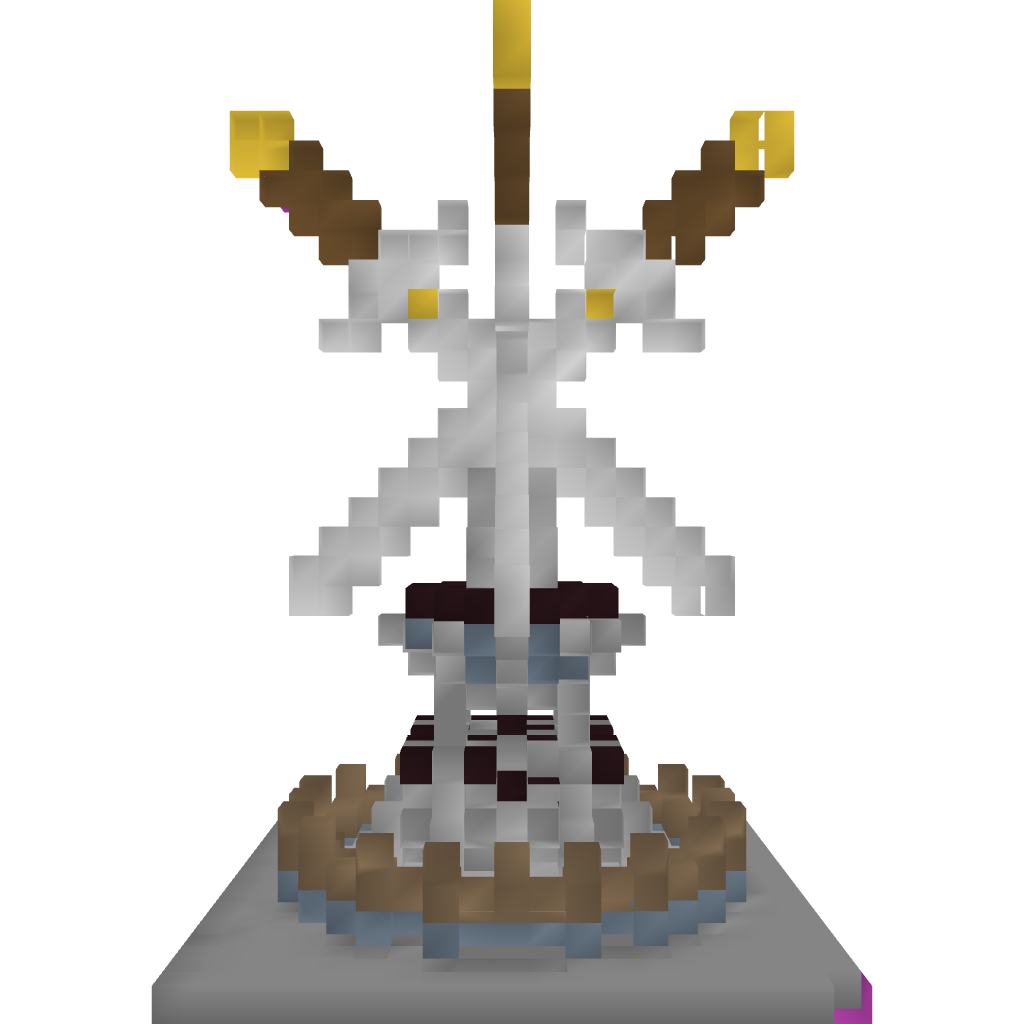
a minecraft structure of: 4 Sword Fountain